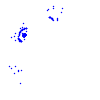
Particle: proton